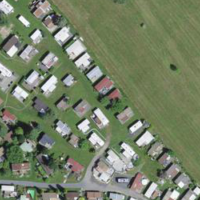
EUNIS habitat code: 55
Species observed at this site:
Petasites albus